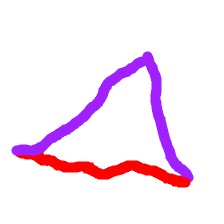
Shape: triangle